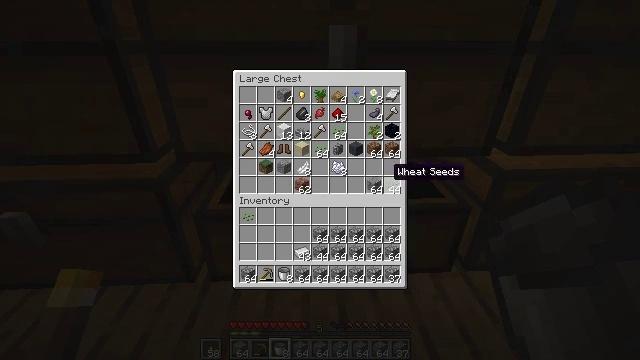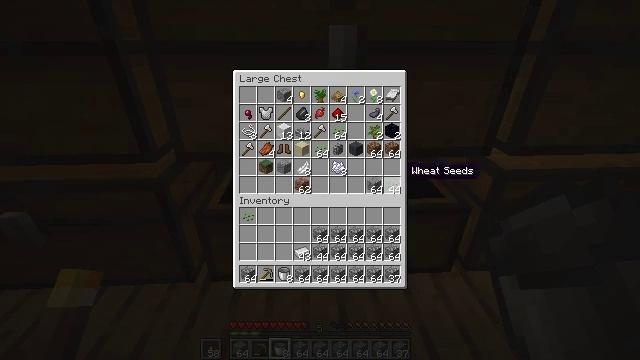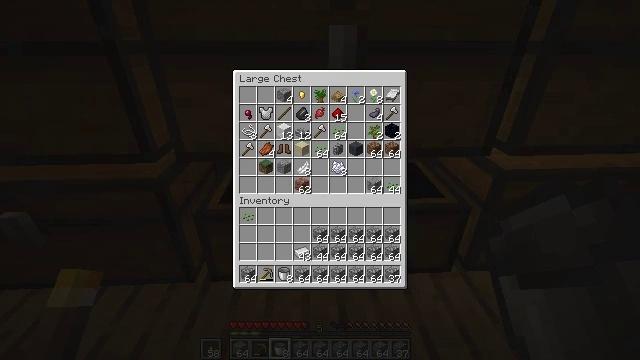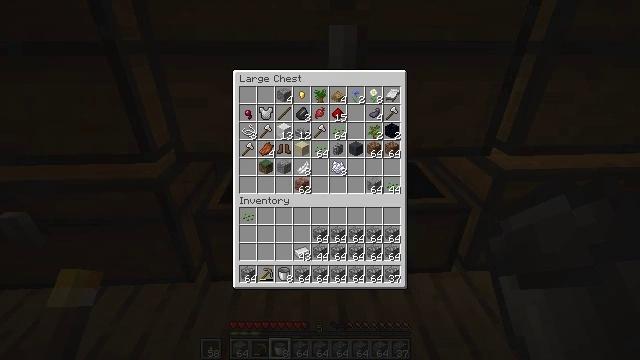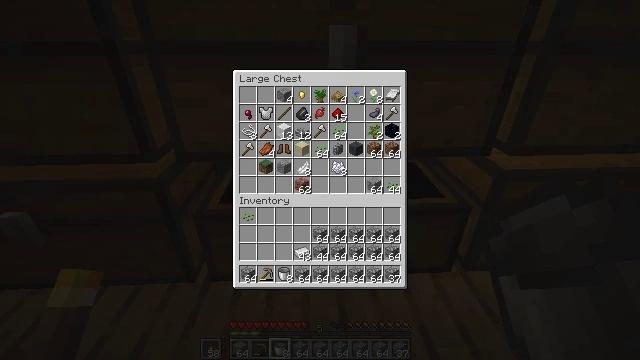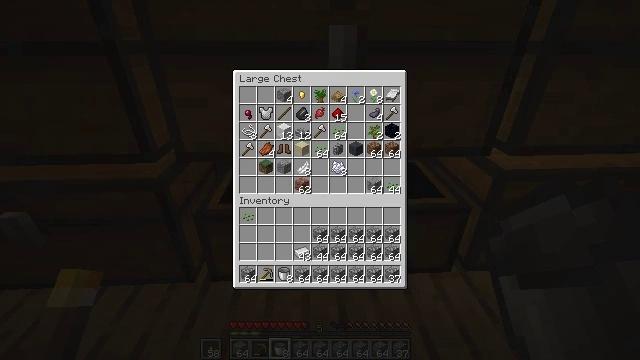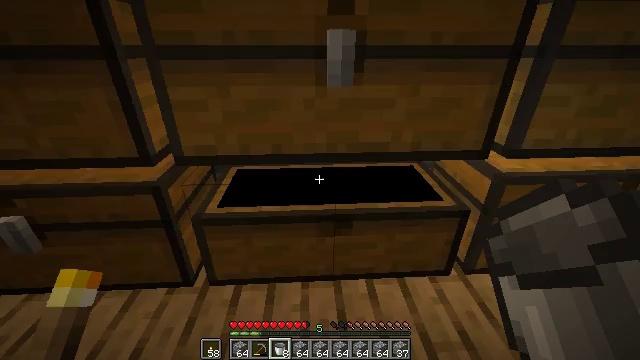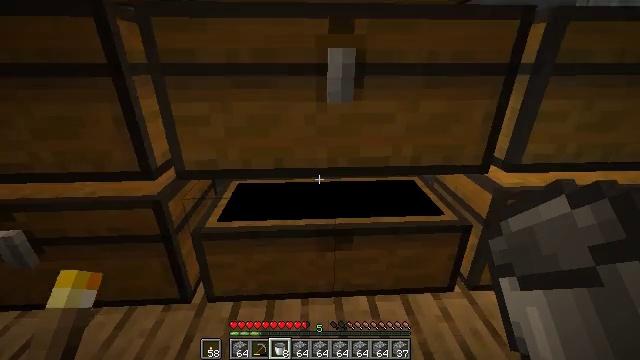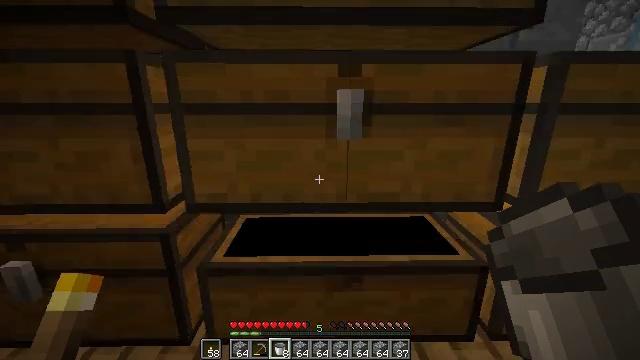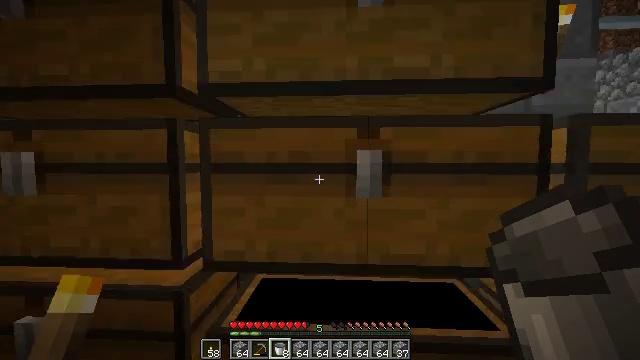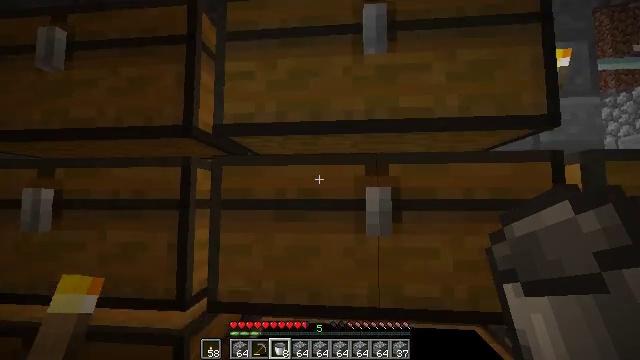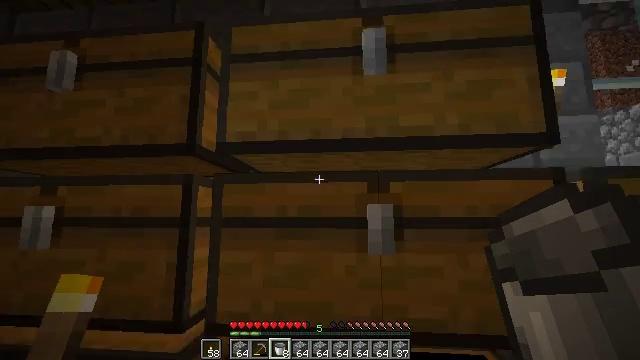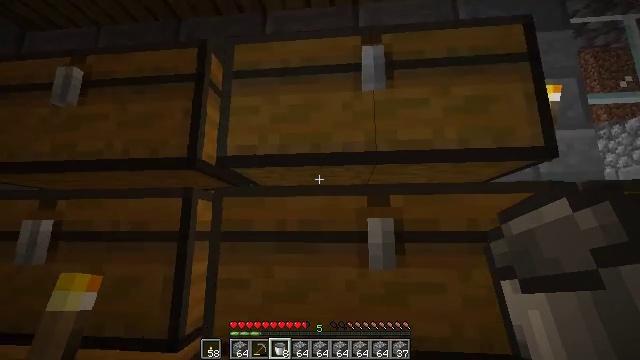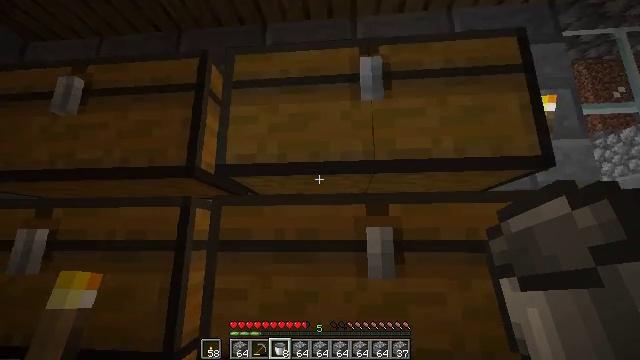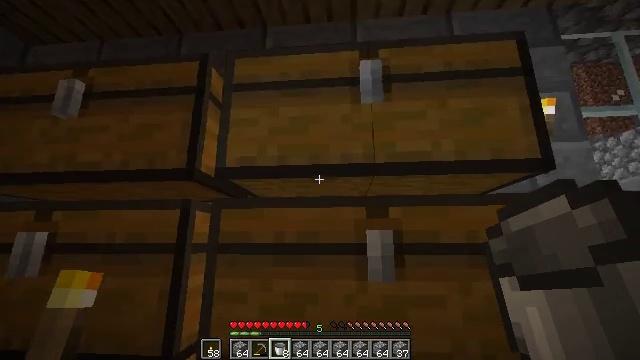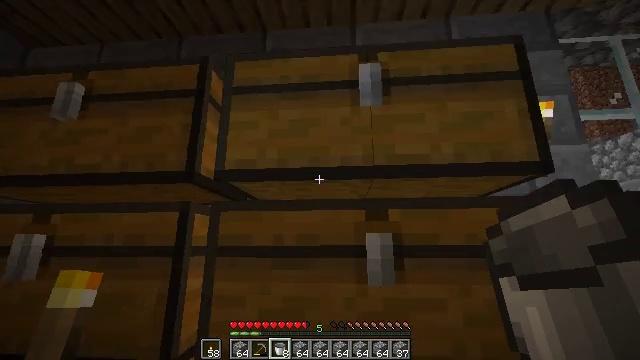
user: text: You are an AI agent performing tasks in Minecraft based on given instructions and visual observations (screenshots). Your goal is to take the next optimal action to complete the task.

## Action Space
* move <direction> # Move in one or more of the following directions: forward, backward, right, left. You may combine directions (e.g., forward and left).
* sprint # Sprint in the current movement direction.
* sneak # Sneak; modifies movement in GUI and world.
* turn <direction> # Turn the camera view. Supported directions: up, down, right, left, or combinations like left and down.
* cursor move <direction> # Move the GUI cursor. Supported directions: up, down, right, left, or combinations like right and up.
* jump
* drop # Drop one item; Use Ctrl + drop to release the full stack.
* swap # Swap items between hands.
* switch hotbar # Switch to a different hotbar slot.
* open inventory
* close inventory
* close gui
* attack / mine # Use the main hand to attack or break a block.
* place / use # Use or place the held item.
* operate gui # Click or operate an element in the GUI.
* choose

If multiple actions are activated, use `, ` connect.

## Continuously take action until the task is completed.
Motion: motion action
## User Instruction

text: Make a dark oak trapdoor on the crafting table.
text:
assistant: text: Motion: cursor move right
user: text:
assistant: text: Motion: cursor move right
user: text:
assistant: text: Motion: no_op
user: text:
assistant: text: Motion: no_op
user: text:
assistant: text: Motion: no_op
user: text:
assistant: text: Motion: no_op
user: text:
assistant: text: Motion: turn up, close gui
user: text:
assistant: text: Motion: turn left and up
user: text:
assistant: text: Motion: turn left and up
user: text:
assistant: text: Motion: turn left and up
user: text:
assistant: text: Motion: turn up
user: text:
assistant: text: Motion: turn up
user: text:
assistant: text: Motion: turn up
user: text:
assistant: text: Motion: no_op
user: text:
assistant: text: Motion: no_op
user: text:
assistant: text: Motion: turn up
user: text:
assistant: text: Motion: turn right and up
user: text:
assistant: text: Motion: turn right and up
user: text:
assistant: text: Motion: no_op
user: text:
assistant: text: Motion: use / place
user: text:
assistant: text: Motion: use / place
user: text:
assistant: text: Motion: use / place
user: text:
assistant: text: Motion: no_op
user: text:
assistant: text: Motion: no_op
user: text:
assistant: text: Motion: open gui
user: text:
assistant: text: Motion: no_op
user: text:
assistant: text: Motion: no_op
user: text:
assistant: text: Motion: no_op
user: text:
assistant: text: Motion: no_op
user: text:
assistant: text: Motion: no_op